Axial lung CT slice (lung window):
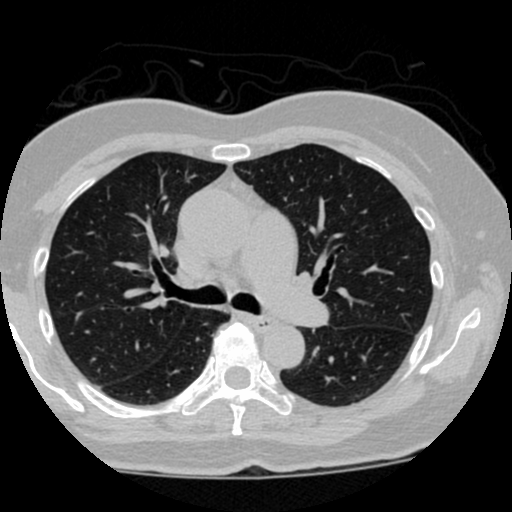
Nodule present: no